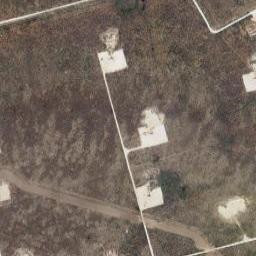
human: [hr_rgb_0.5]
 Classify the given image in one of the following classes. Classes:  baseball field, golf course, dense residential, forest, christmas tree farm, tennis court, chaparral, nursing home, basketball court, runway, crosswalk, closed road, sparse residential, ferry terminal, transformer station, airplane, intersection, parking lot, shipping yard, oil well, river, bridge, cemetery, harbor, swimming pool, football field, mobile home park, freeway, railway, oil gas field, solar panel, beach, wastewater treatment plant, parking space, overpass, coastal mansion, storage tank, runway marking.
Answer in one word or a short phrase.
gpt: oil gas field